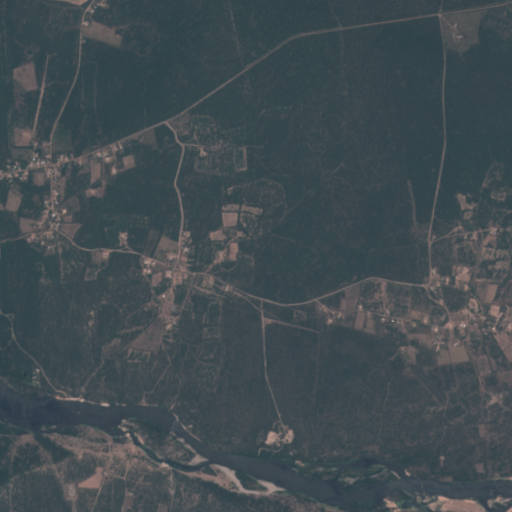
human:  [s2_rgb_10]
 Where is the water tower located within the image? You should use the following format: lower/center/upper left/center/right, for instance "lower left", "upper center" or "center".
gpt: The water tower is located in the center left of the image.
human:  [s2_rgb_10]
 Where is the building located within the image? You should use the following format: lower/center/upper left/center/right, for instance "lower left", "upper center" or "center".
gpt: There is no building in the image.